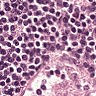
Metastatic tissue present: no